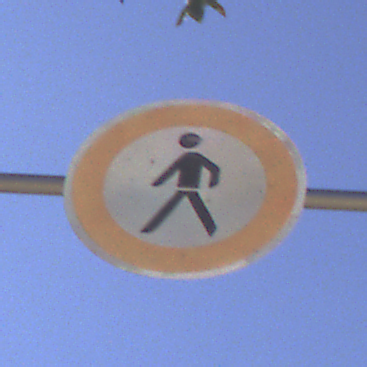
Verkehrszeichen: VerbotFussgaenger
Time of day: Midday
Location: Outdoor (Nature)
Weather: Clear
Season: NotSpecified
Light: Natural